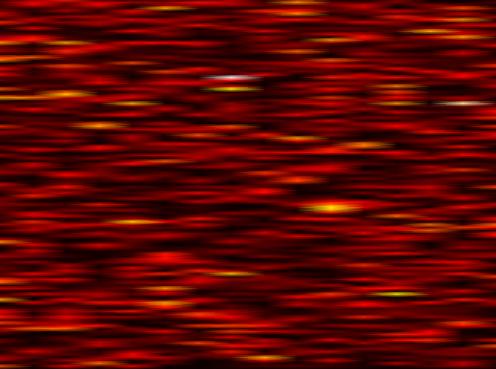
Label: WOLA